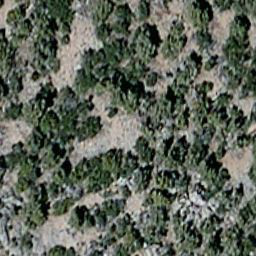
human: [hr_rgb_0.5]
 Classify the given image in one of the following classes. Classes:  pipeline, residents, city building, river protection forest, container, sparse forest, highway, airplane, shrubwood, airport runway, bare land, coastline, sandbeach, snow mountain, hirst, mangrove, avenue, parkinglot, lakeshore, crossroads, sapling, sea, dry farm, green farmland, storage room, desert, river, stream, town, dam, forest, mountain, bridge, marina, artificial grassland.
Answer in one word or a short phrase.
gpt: sparse forest